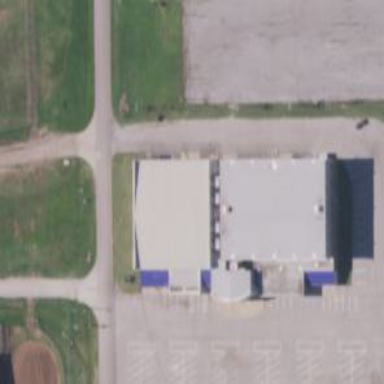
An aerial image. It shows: Gymnasium on leisure land.